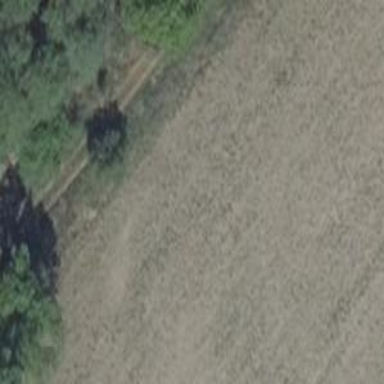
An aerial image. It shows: Track with grass surface categorized as grade4 tracktype.